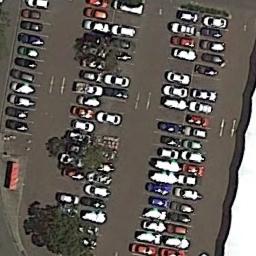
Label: parking_lot